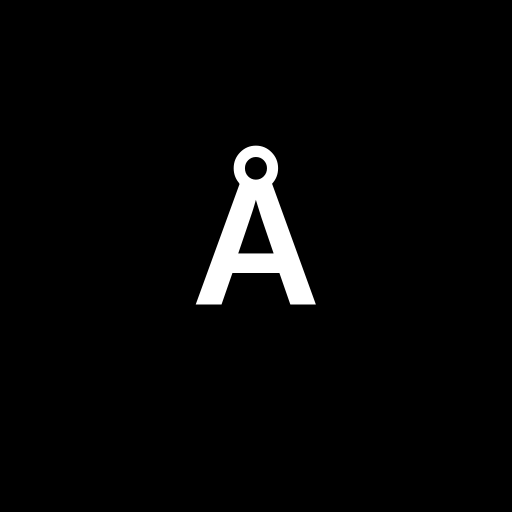
Character: Å
Unicode: U+00C5 (LATIN CAPITAL LETTER A WITH RING ABOVE)